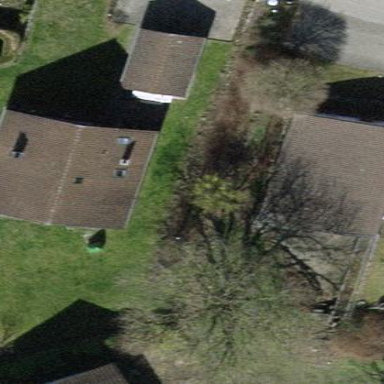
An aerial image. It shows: Detached building with gabled roof.